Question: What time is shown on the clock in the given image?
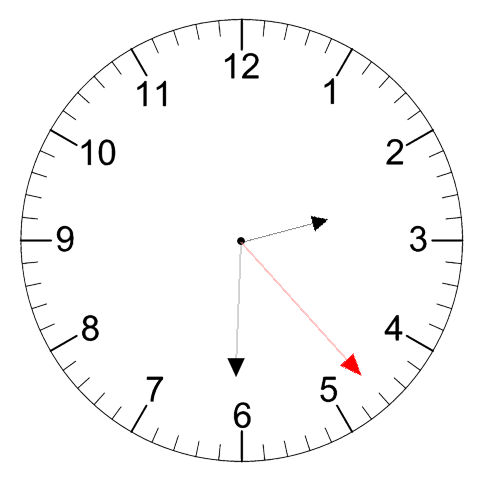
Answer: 02:30:23